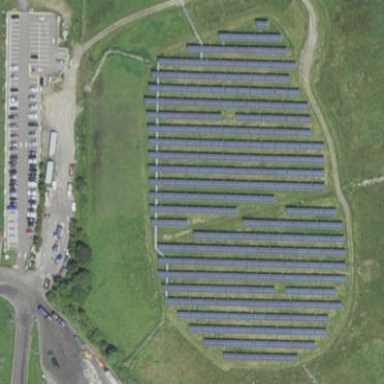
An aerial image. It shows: Solar power plant with photovoltaic technology generating electricity.